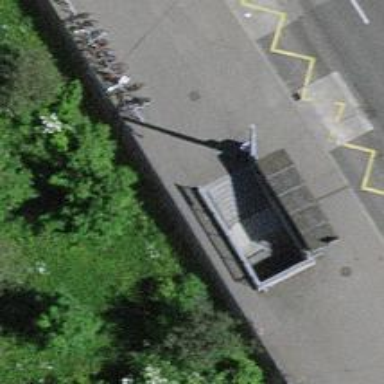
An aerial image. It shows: Steps with paving stones. Ramp is also available.